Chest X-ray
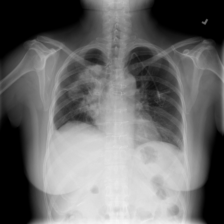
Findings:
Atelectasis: negative
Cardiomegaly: negative
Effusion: negative
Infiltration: negative
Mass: positive
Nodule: negative
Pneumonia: negative
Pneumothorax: negative
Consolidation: negative
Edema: negative
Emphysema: negative
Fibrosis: positive
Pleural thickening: negative
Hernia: negative